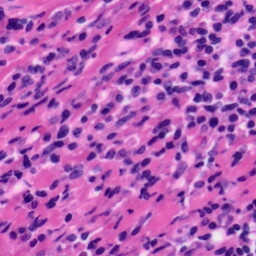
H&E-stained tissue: Tonsil